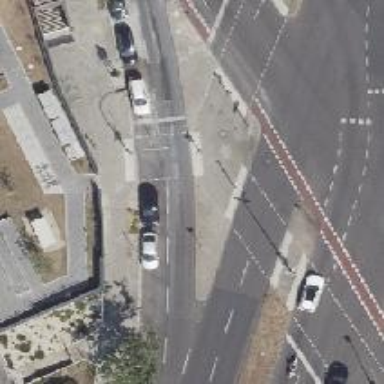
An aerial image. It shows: Traffic island located on footway.